Interaction volume radius: 10 \u00c5
Interaction volume height: 20 \u00c5
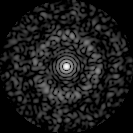
Disorder parameter: 0.8237